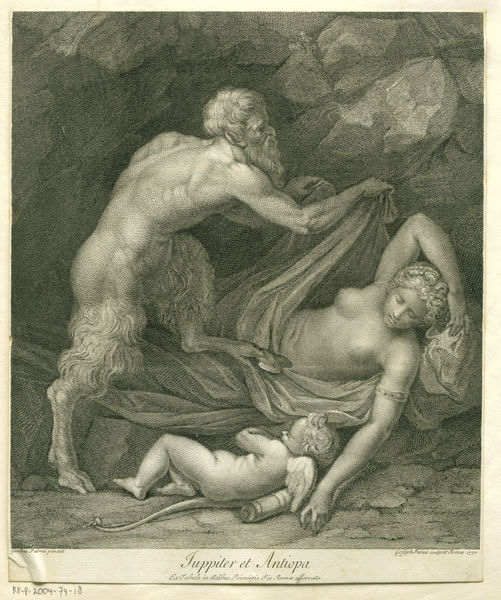
Titel: Jupiter en Antiope
Künstler: Giuseppe Sforza Perini
Standort: Amsterdam
Institution: Rijksmuseum
Schlagwörter: klassizismus, höhle, graphik, faun, zentaur, amor, köcher, naked, pfeilbogen